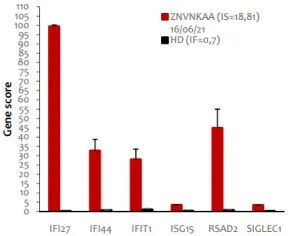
After. Treatment with baricitinib. The panel shows the expression of six types of I-IFN stimulated genes, indicated in the X axis. Red bars indicate expression levels in the patient; black bars represent the average of 20 healthy donors. The interferon score (FI) is indicated in the legend.
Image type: chart (chart)